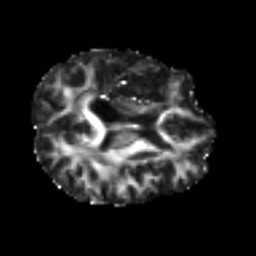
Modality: FA
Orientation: axial
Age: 44
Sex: female
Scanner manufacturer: siemens
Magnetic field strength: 3 T
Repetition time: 4.999 s
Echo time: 0.07946 s